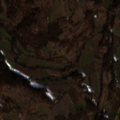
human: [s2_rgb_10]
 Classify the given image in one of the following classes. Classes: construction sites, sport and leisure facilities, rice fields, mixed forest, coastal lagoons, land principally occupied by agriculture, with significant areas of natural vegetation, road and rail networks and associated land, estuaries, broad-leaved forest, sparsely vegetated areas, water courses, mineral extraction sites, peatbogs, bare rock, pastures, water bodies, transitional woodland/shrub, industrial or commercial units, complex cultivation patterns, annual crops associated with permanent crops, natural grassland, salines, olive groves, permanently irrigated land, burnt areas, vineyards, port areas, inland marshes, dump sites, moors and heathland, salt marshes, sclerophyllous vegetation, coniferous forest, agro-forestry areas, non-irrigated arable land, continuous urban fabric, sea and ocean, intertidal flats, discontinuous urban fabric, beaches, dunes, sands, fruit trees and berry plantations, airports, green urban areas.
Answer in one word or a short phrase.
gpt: non-irrigated arable land, pastures, complex cultivation patterns, land principally occupied by agriculture, with significant areas of natural vegetation, broad-leaved forest, transitional woodland/shrub